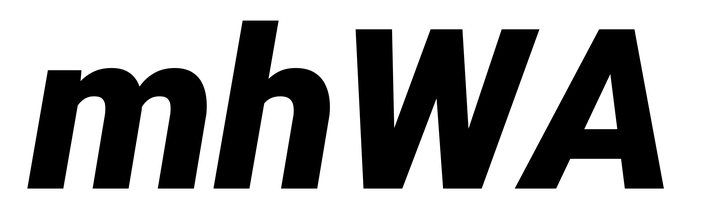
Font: Roboto-Italic_Black_Italic